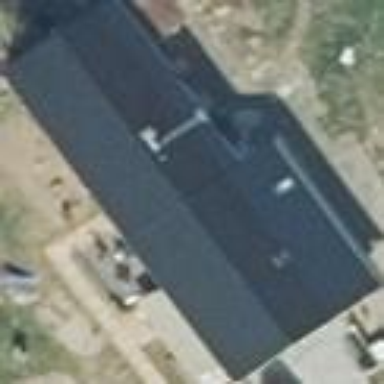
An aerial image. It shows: Detached building with gabled roof covered in black roof tiles. The building itself is painted in mint color.